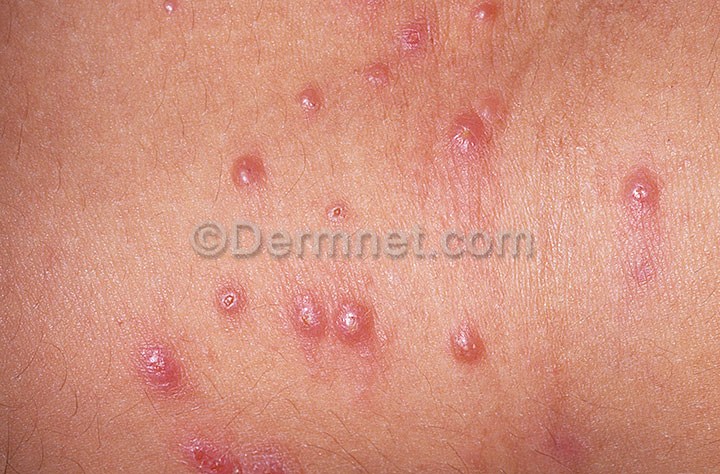
Disease: Herpes HPV and other STDs Photos